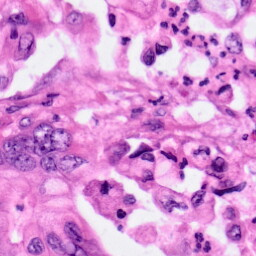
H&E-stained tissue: Pancreatic